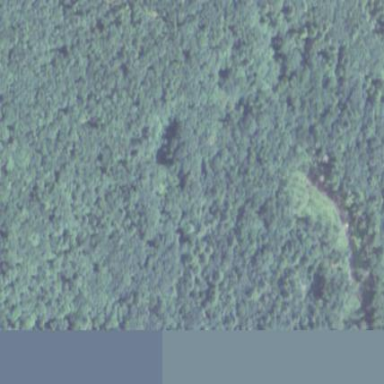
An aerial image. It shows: Beautiful woodland area.